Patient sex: F
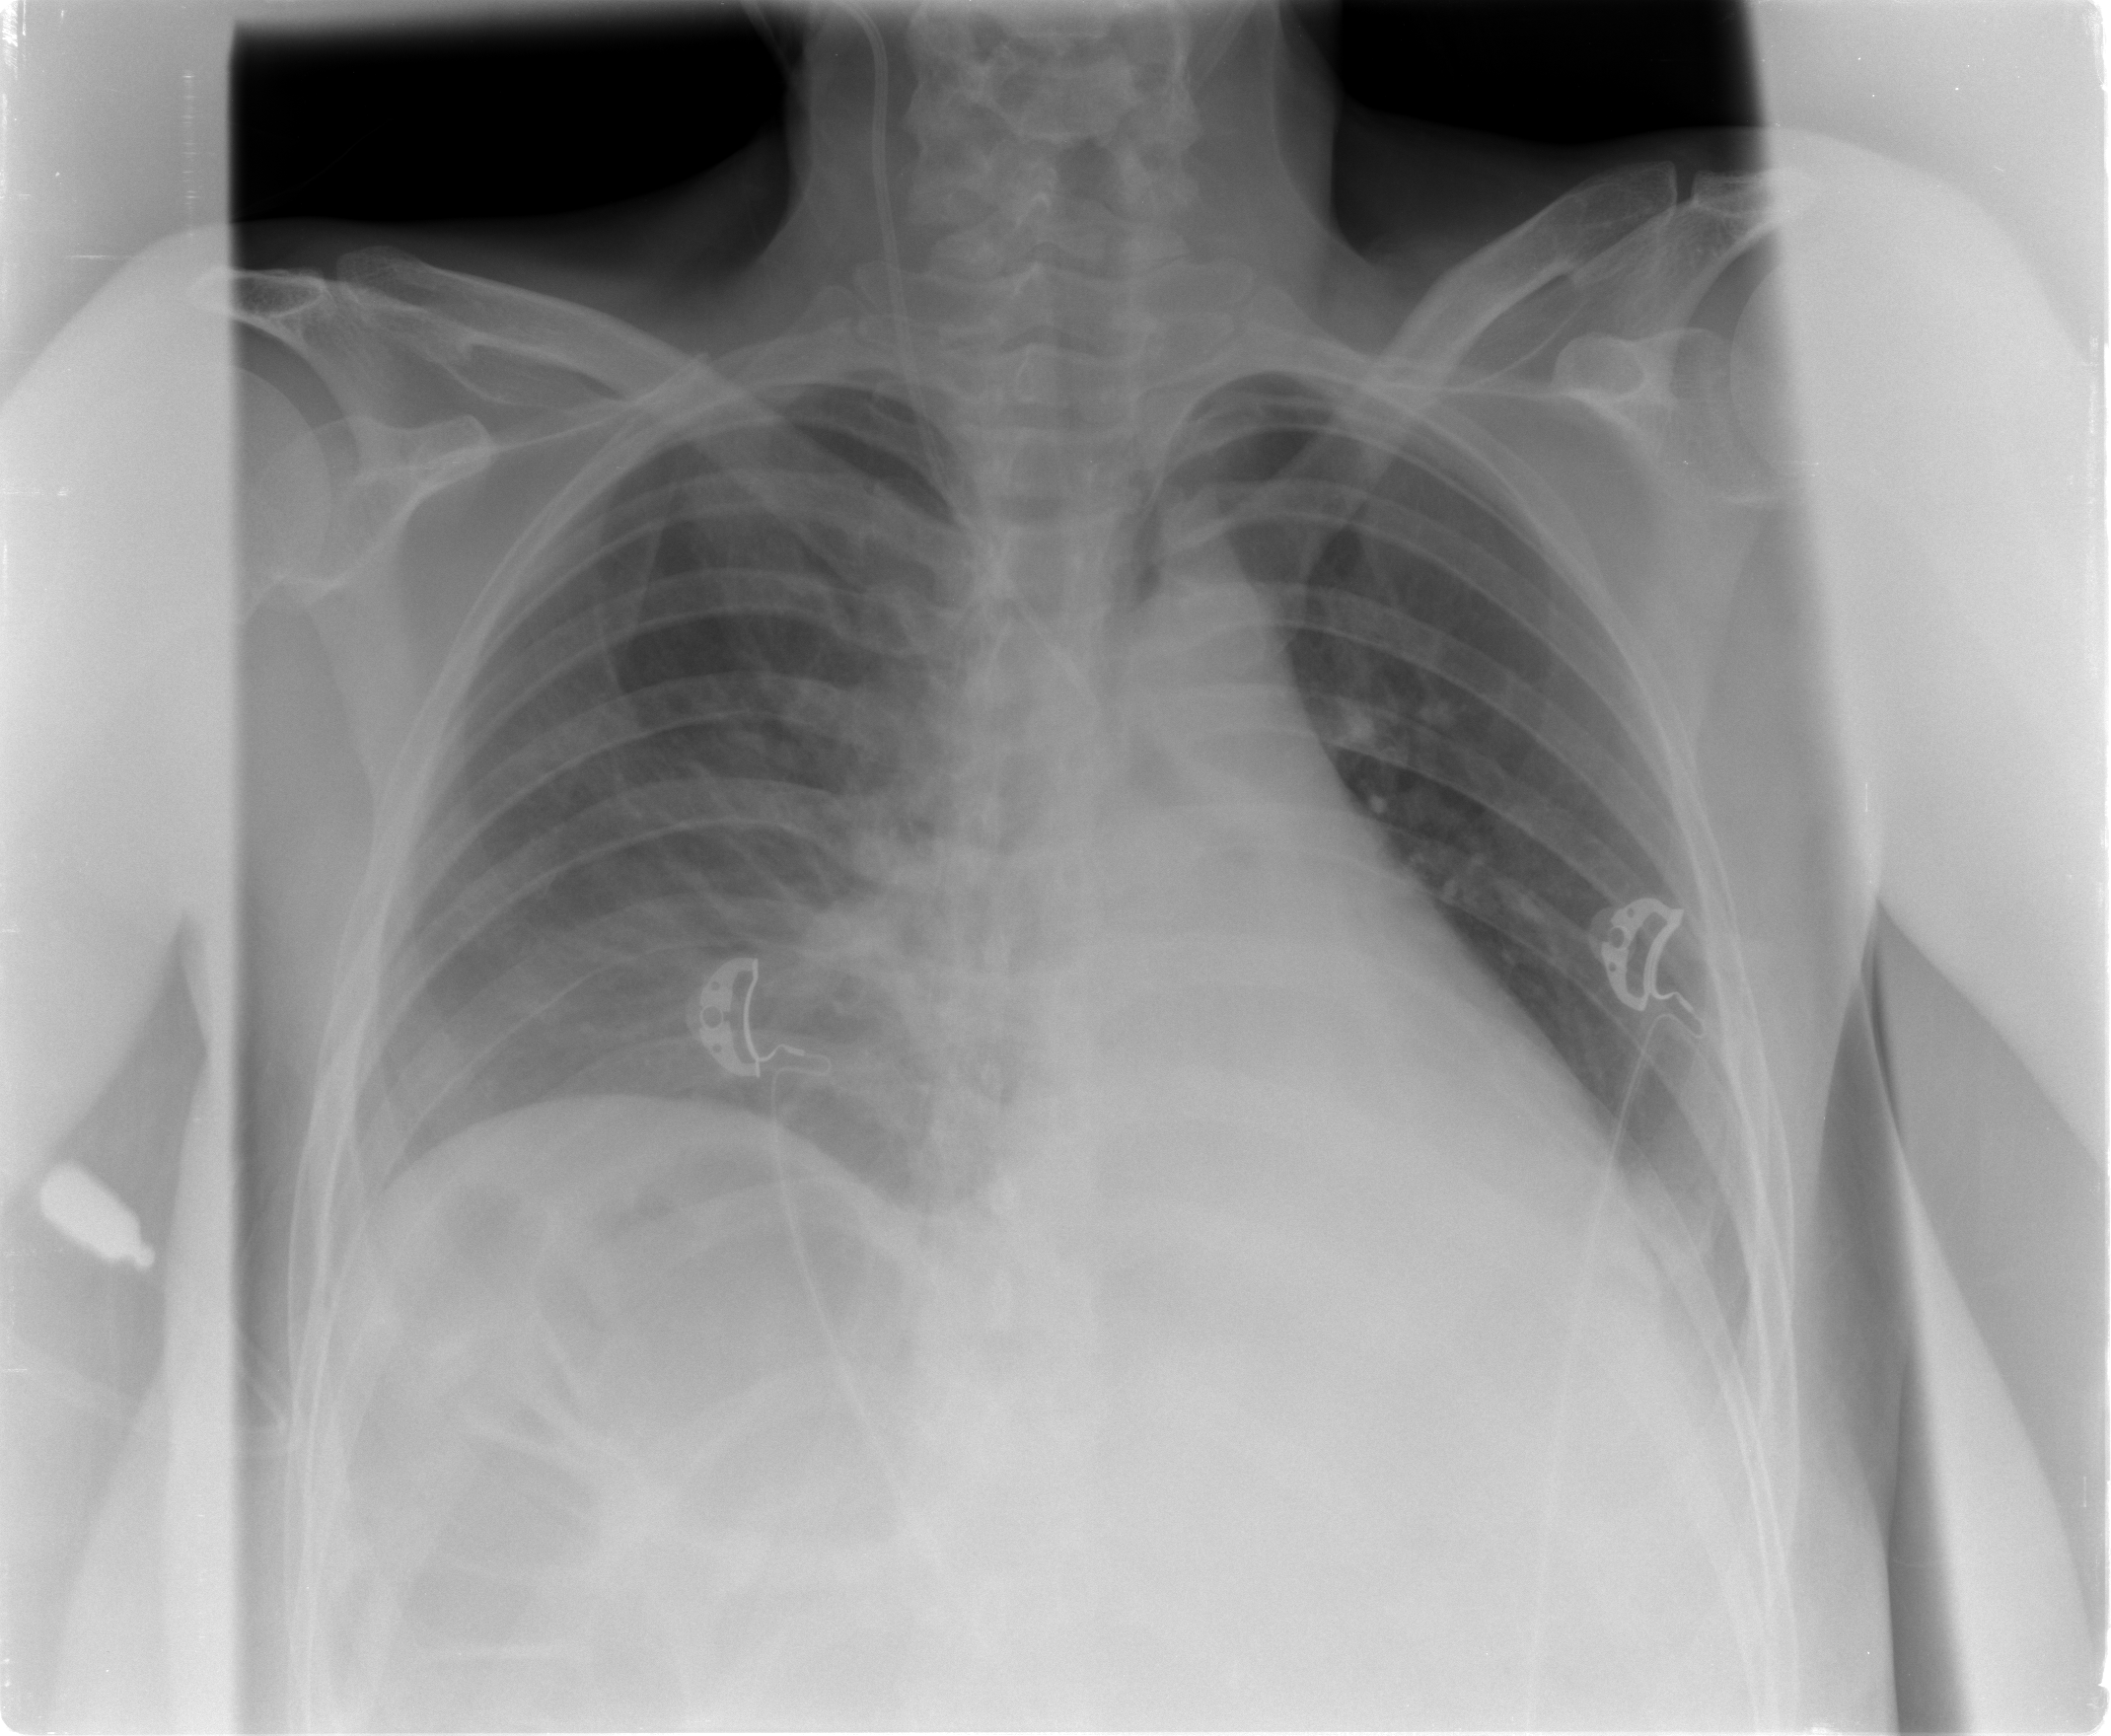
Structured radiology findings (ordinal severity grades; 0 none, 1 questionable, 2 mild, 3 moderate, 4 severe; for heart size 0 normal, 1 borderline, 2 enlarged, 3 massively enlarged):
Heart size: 0
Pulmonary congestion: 1
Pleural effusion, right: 0
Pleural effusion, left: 2
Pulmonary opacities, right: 0
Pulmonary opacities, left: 0
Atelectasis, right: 2
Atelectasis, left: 2